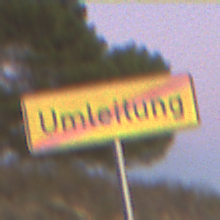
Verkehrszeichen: EndeDerUmleitungsankuendigung
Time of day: Dawn
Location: Outdoor (RoadRail)
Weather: Clear
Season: NotSpecified
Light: Natural